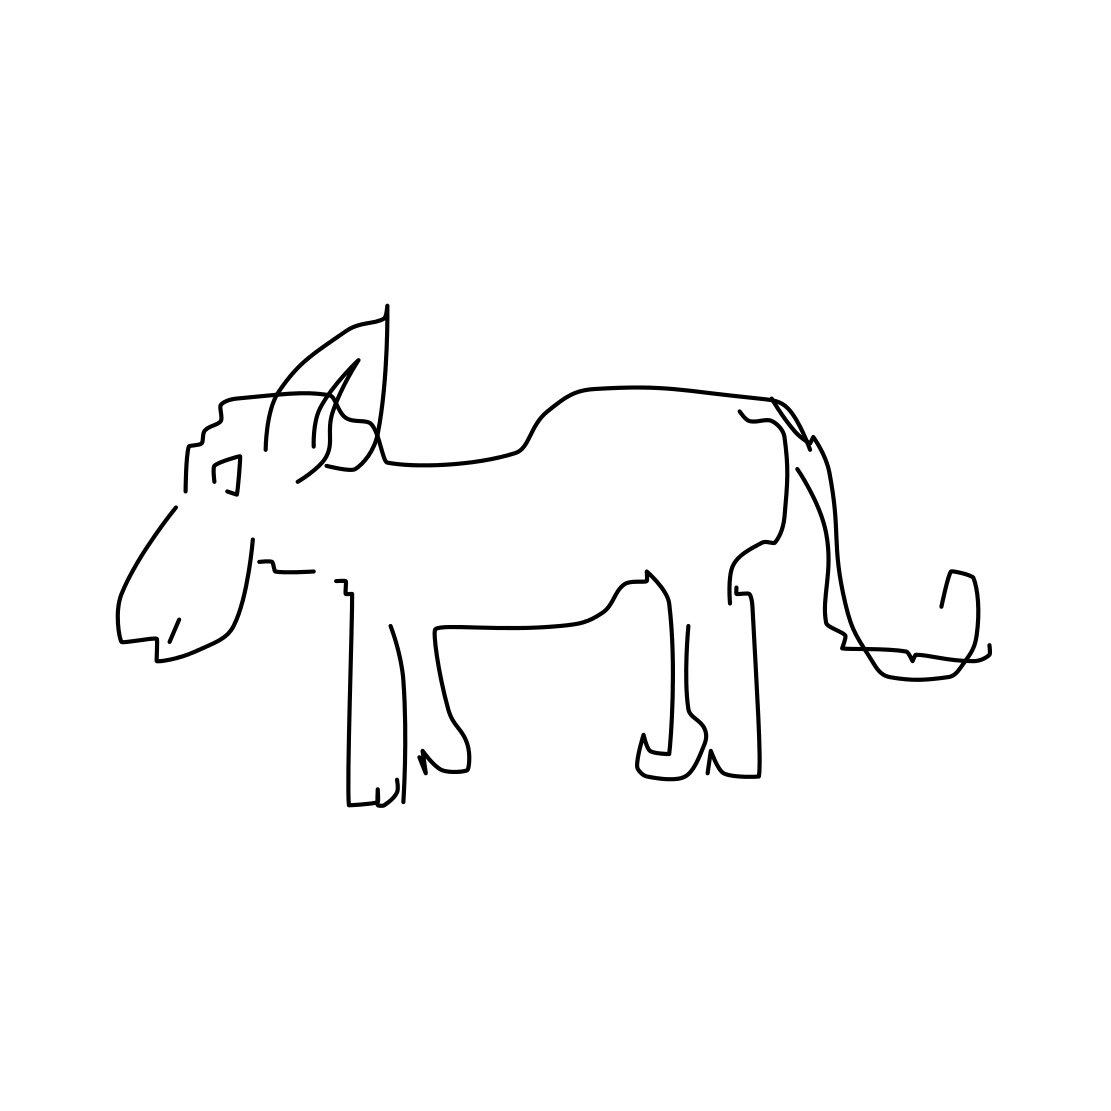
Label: dog